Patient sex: M
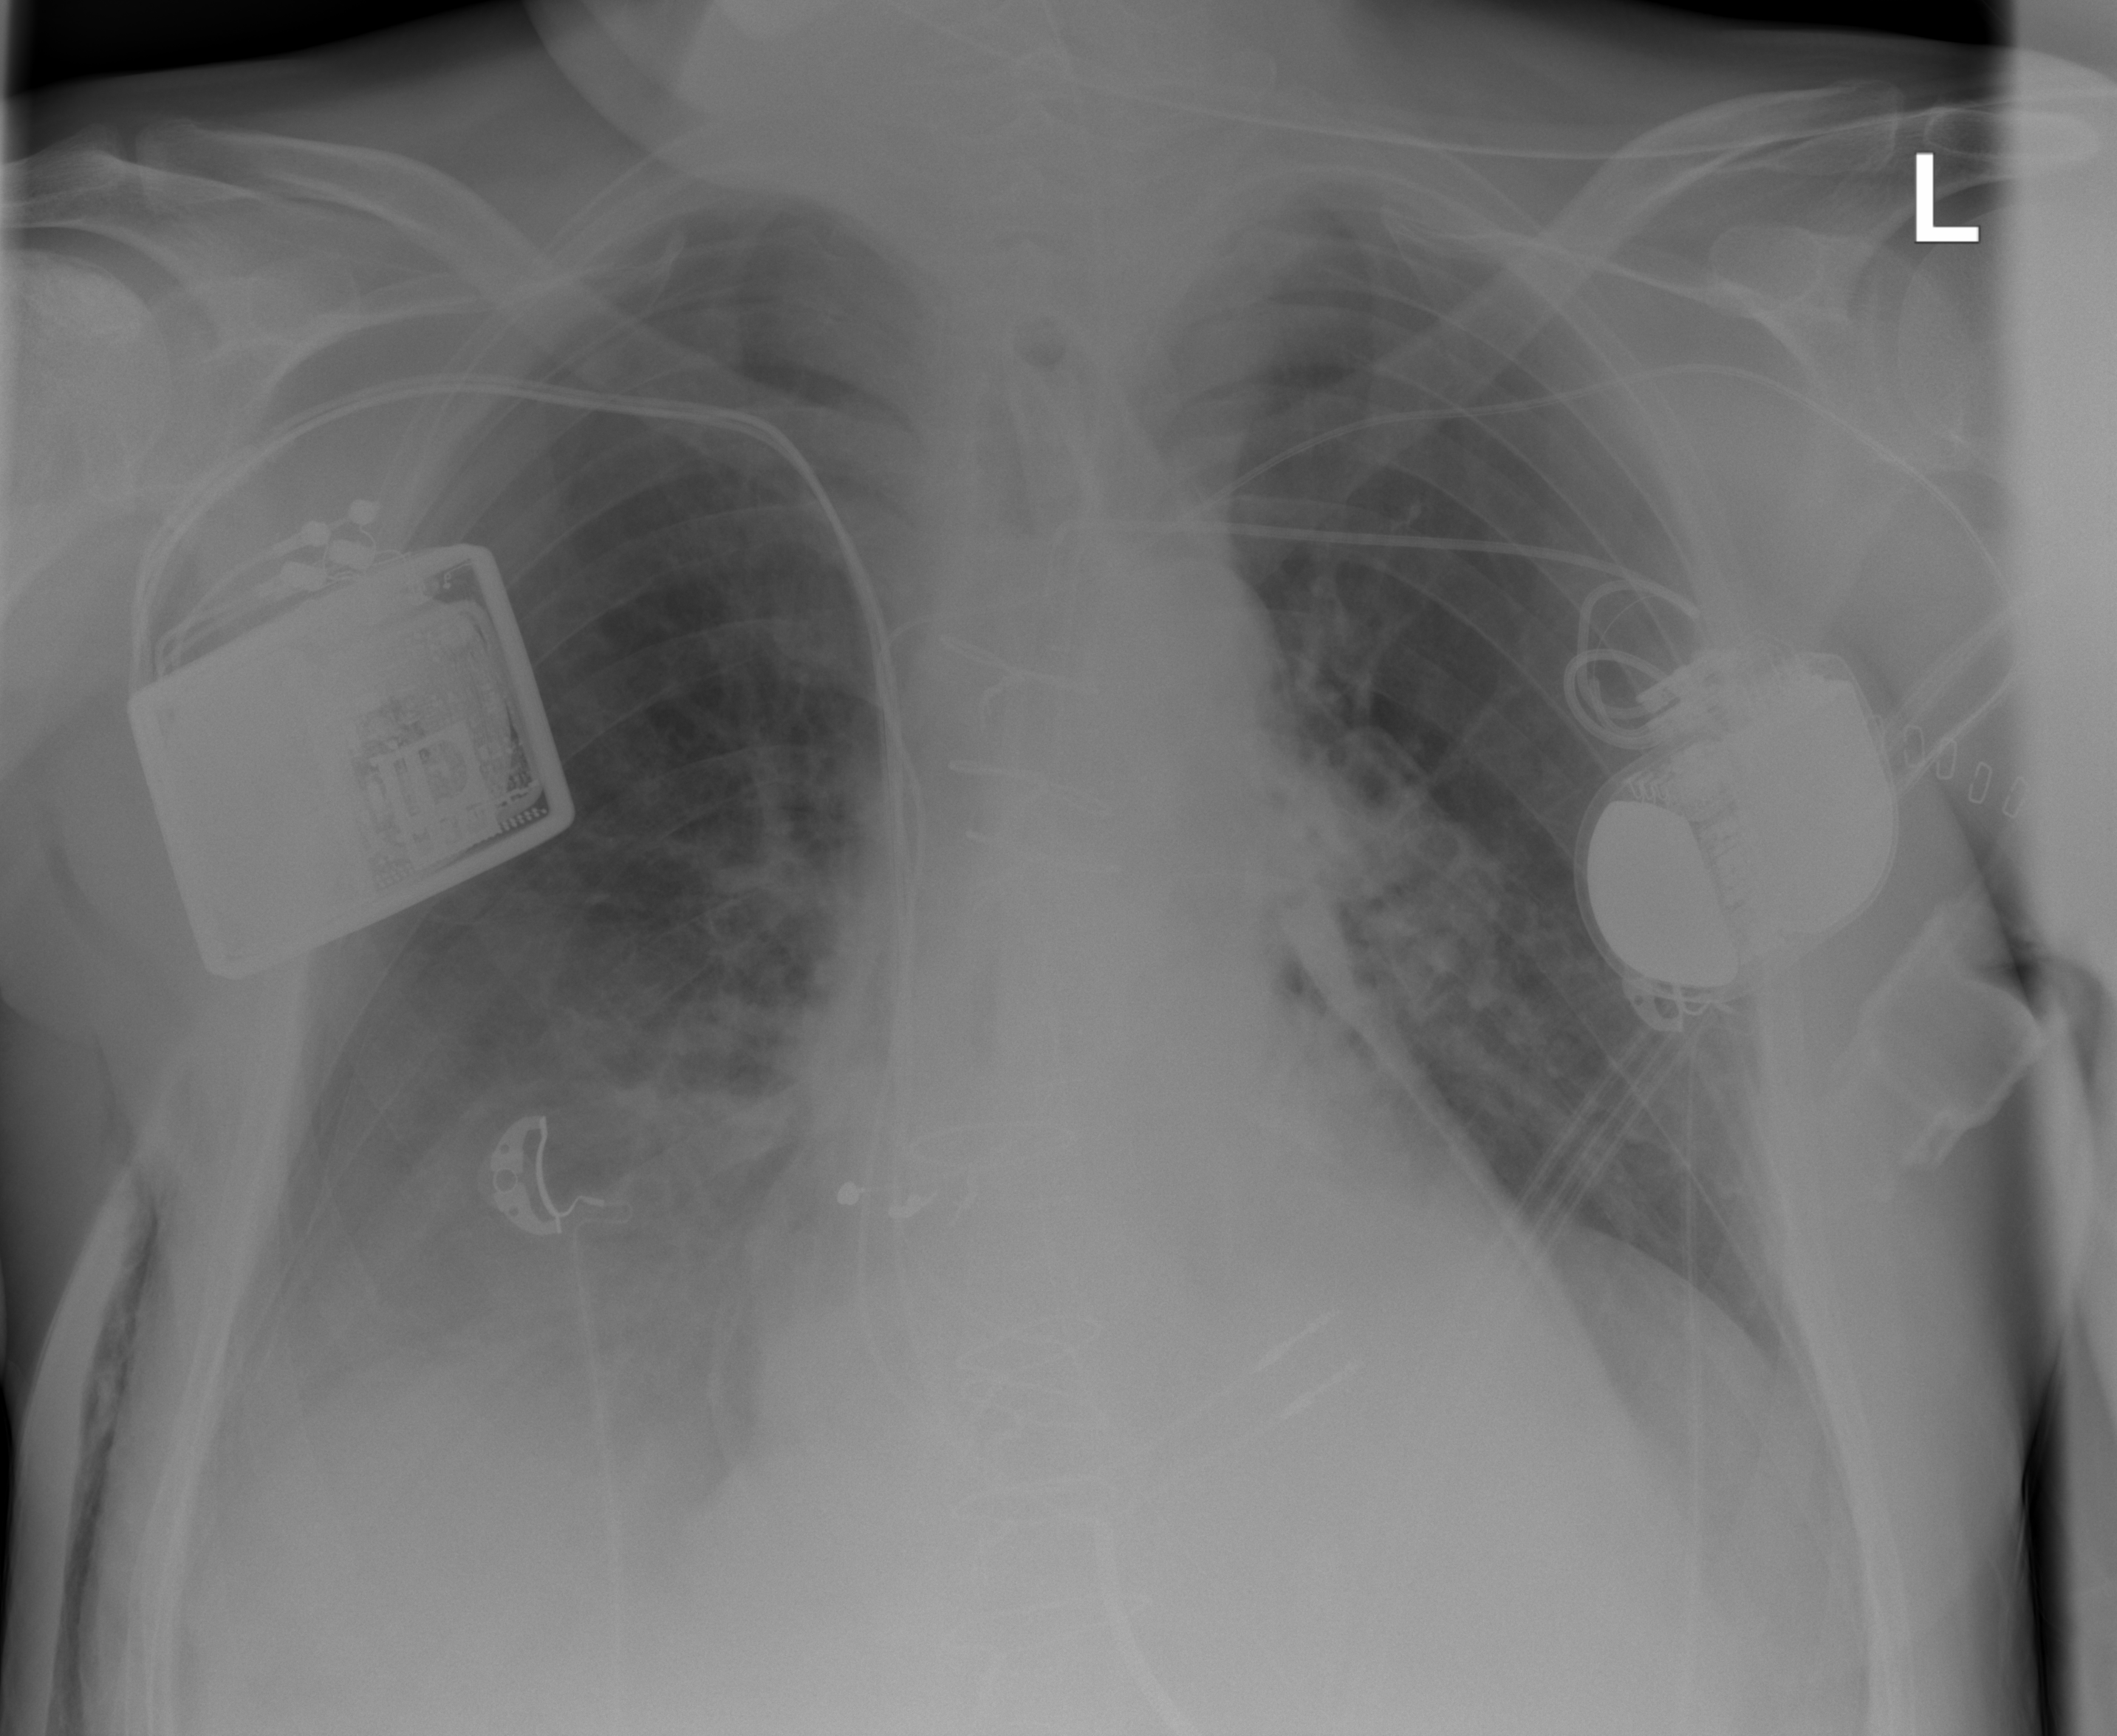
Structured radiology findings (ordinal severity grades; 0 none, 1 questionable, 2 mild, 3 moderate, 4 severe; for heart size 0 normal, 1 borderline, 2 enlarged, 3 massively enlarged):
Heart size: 1
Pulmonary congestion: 2
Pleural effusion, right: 2
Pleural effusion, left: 0
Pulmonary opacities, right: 2
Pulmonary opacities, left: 1
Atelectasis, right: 2
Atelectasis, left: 2